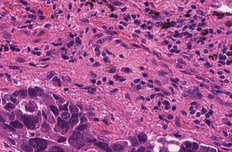
Tumor epithelial tissue: yes
Tumor-associated stroma tissue: yes
Normal tissue: no